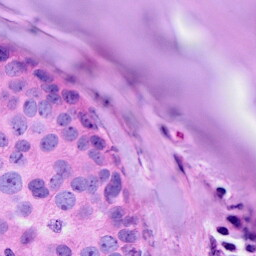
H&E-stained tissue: Breast